Question: I am trying to connect to IBM emulator 5250 iseries communication through C# code. The emulator extension is .HOD and is installed in c:\Users\Public\IBM\Emuator folder. How can I connect to this emulator?

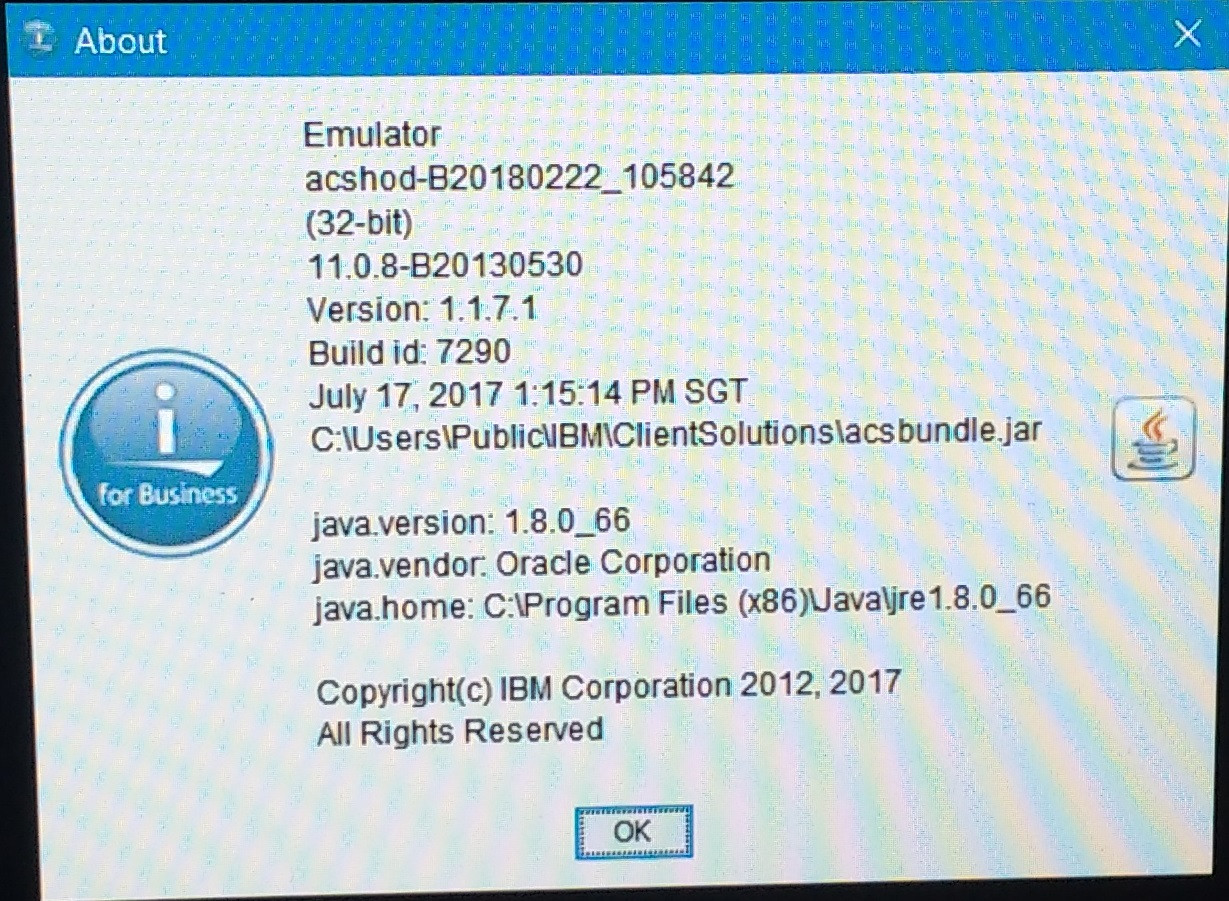
Answer: According to <URL>.
The older Windows based IBM i Access production supported
- - - -
The emulator old i Access product (aka Client Access) was a subset of the functionality in the emulator used by the separate Personal Communications product.
The best place for documentation about the emulator APIs is probably with the Personal Communications product. Start here <URL>
However, I can't imagine using any of these for a new project. Ask your RPG developers if they can provide a web service you can call.